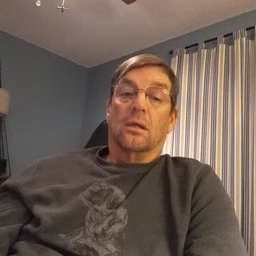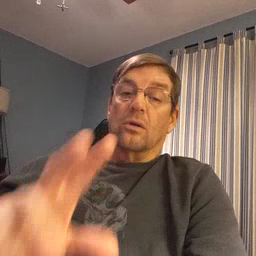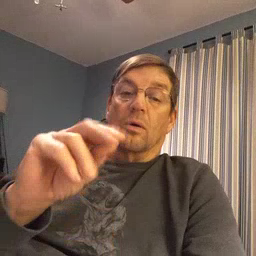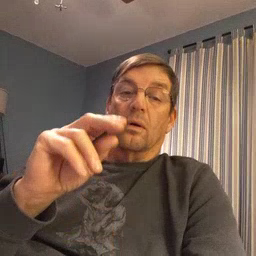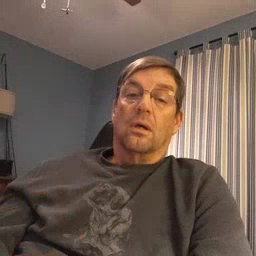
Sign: no